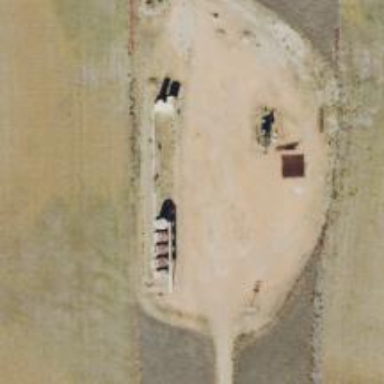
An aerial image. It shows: Storage tank that is man-made.